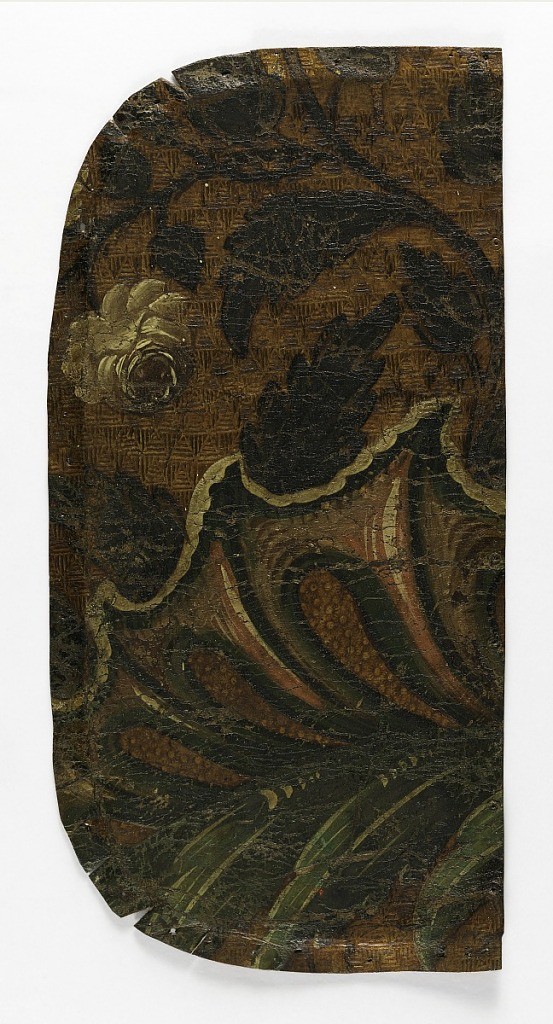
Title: Sidewall
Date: ca. 1700
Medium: Leather, stamped, silvered, painted
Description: Diapered field of silver stipples with varnish; foliage in green, red and white, white rose.